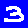
Digit: 3